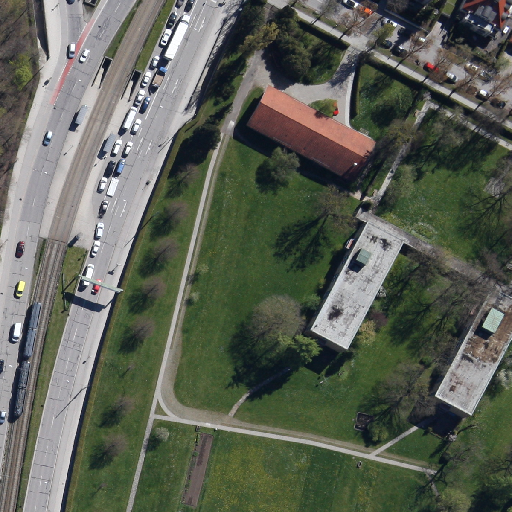
Referring expression: light-duty vehicle driving on the road